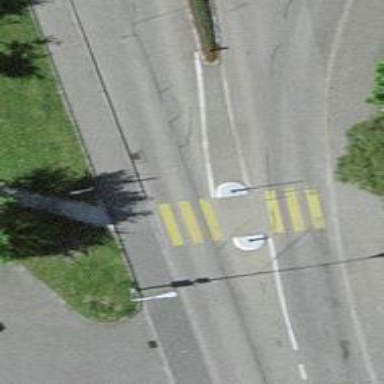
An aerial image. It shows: Zebra crossing with pedestrian island.